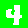
Digit: 4